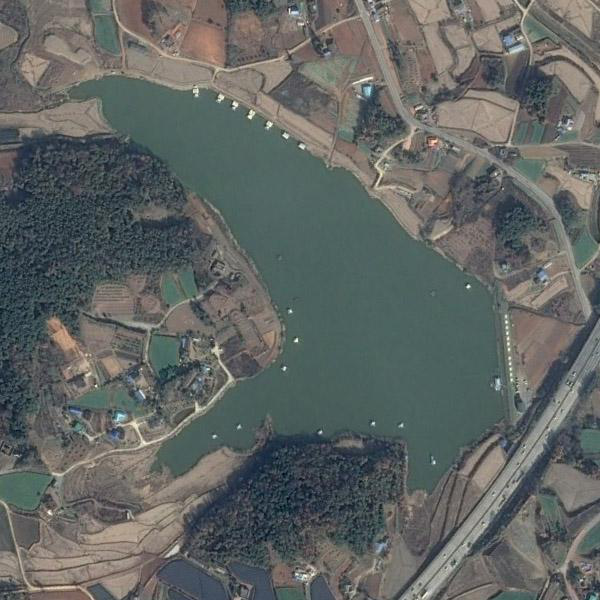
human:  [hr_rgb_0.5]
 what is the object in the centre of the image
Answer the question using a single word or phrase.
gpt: lake